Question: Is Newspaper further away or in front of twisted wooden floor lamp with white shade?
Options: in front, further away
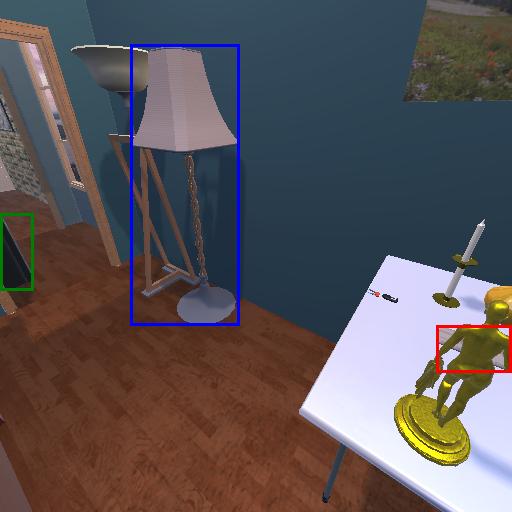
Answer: in front